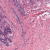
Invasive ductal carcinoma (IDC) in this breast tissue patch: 1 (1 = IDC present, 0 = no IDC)